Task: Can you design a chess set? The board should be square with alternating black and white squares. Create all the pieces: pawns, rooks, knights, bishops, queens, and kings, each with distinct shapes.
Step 4371:
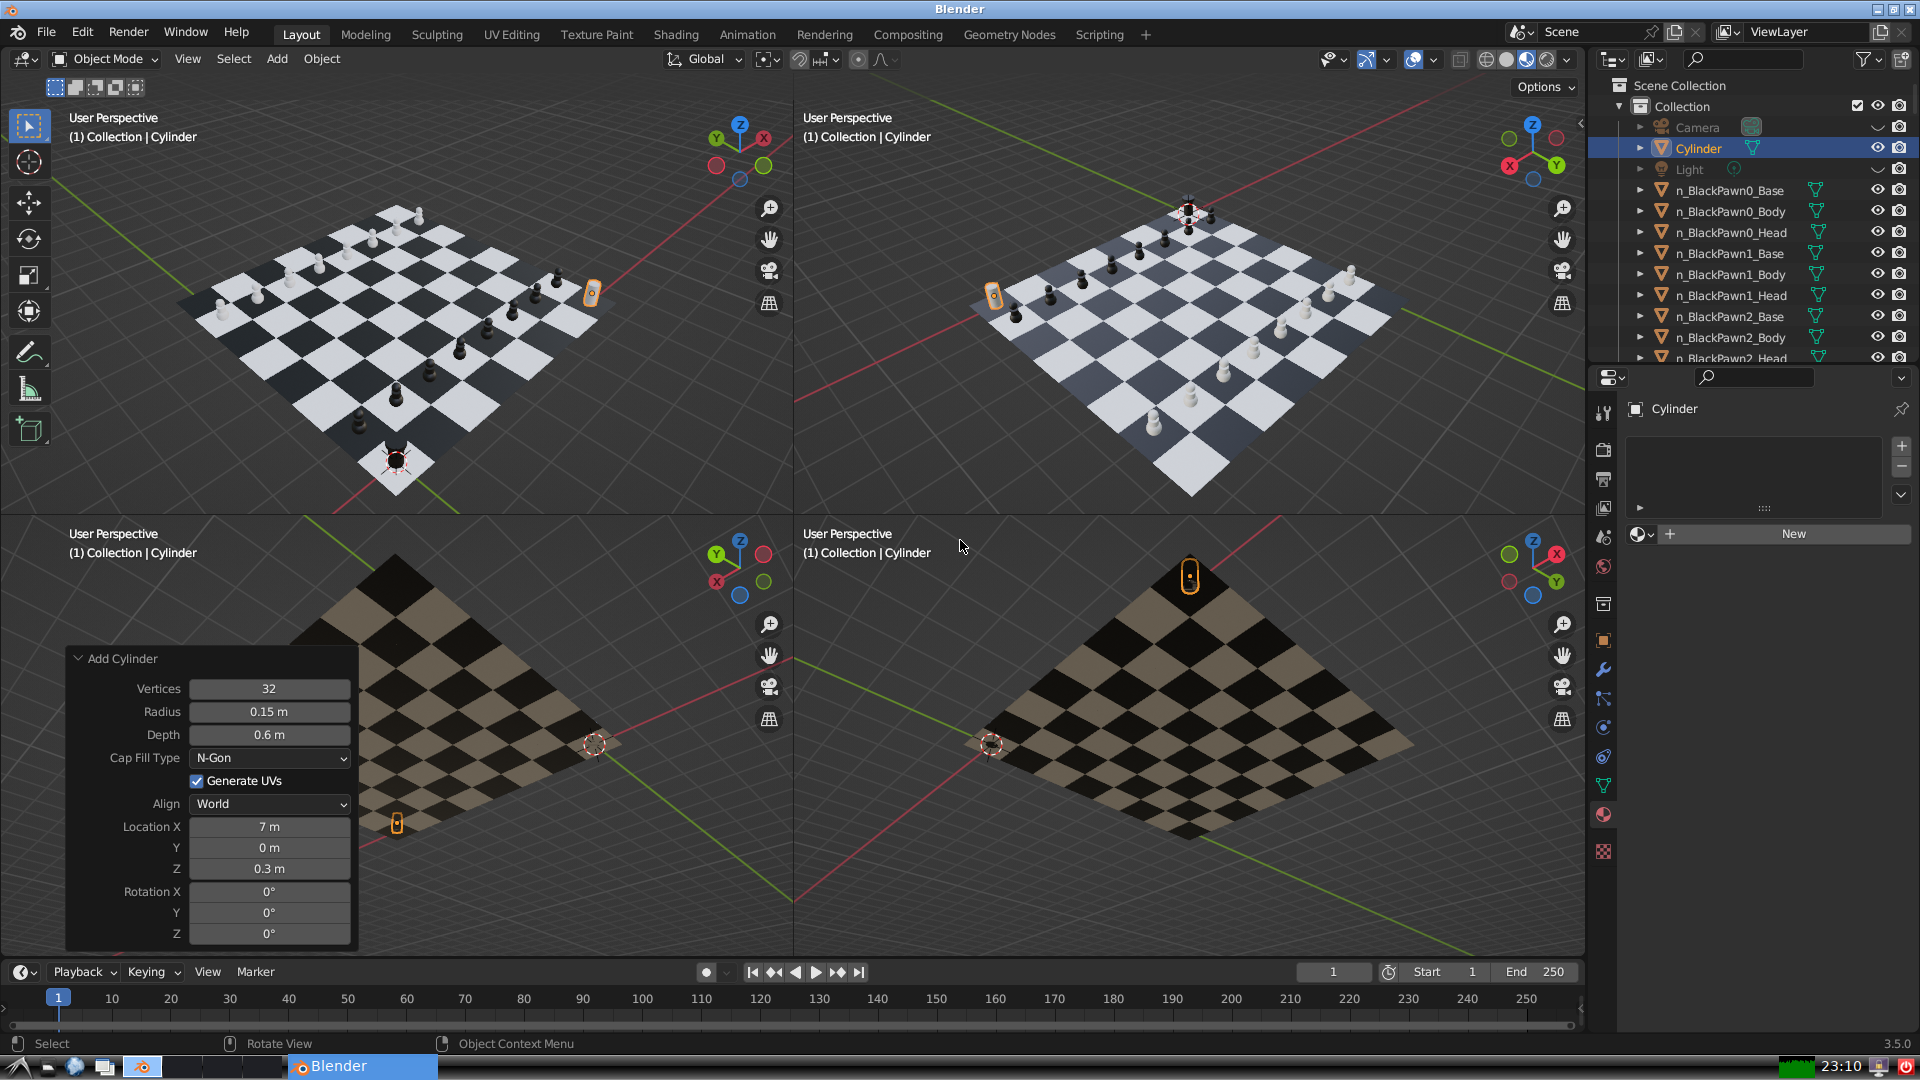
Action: {"key_press": ['Ctrl, Home']}